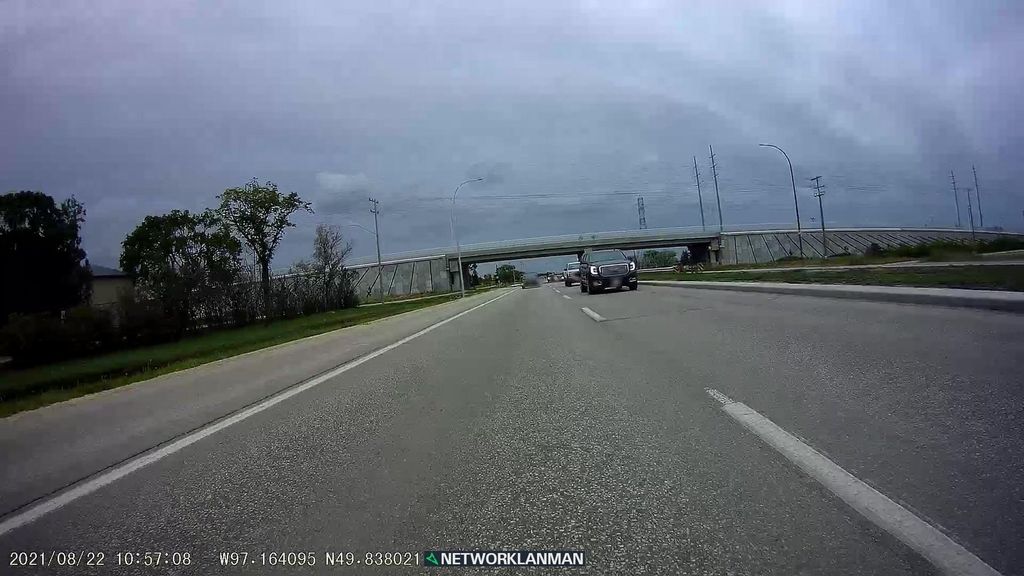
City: winnipeg